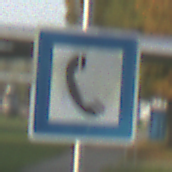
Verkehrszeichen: Fernsprecher
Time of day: SunriseSunset
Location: Outdoor (Special)
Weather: Clear
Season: NotSpecified
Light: Natural